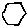
Label: hexagon